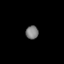
Tissue: lung
Cell type: Endothelial cells
Senescence score: 0.6246
Nuclear area (px): 163
Mean DAPI intensity: 126.595